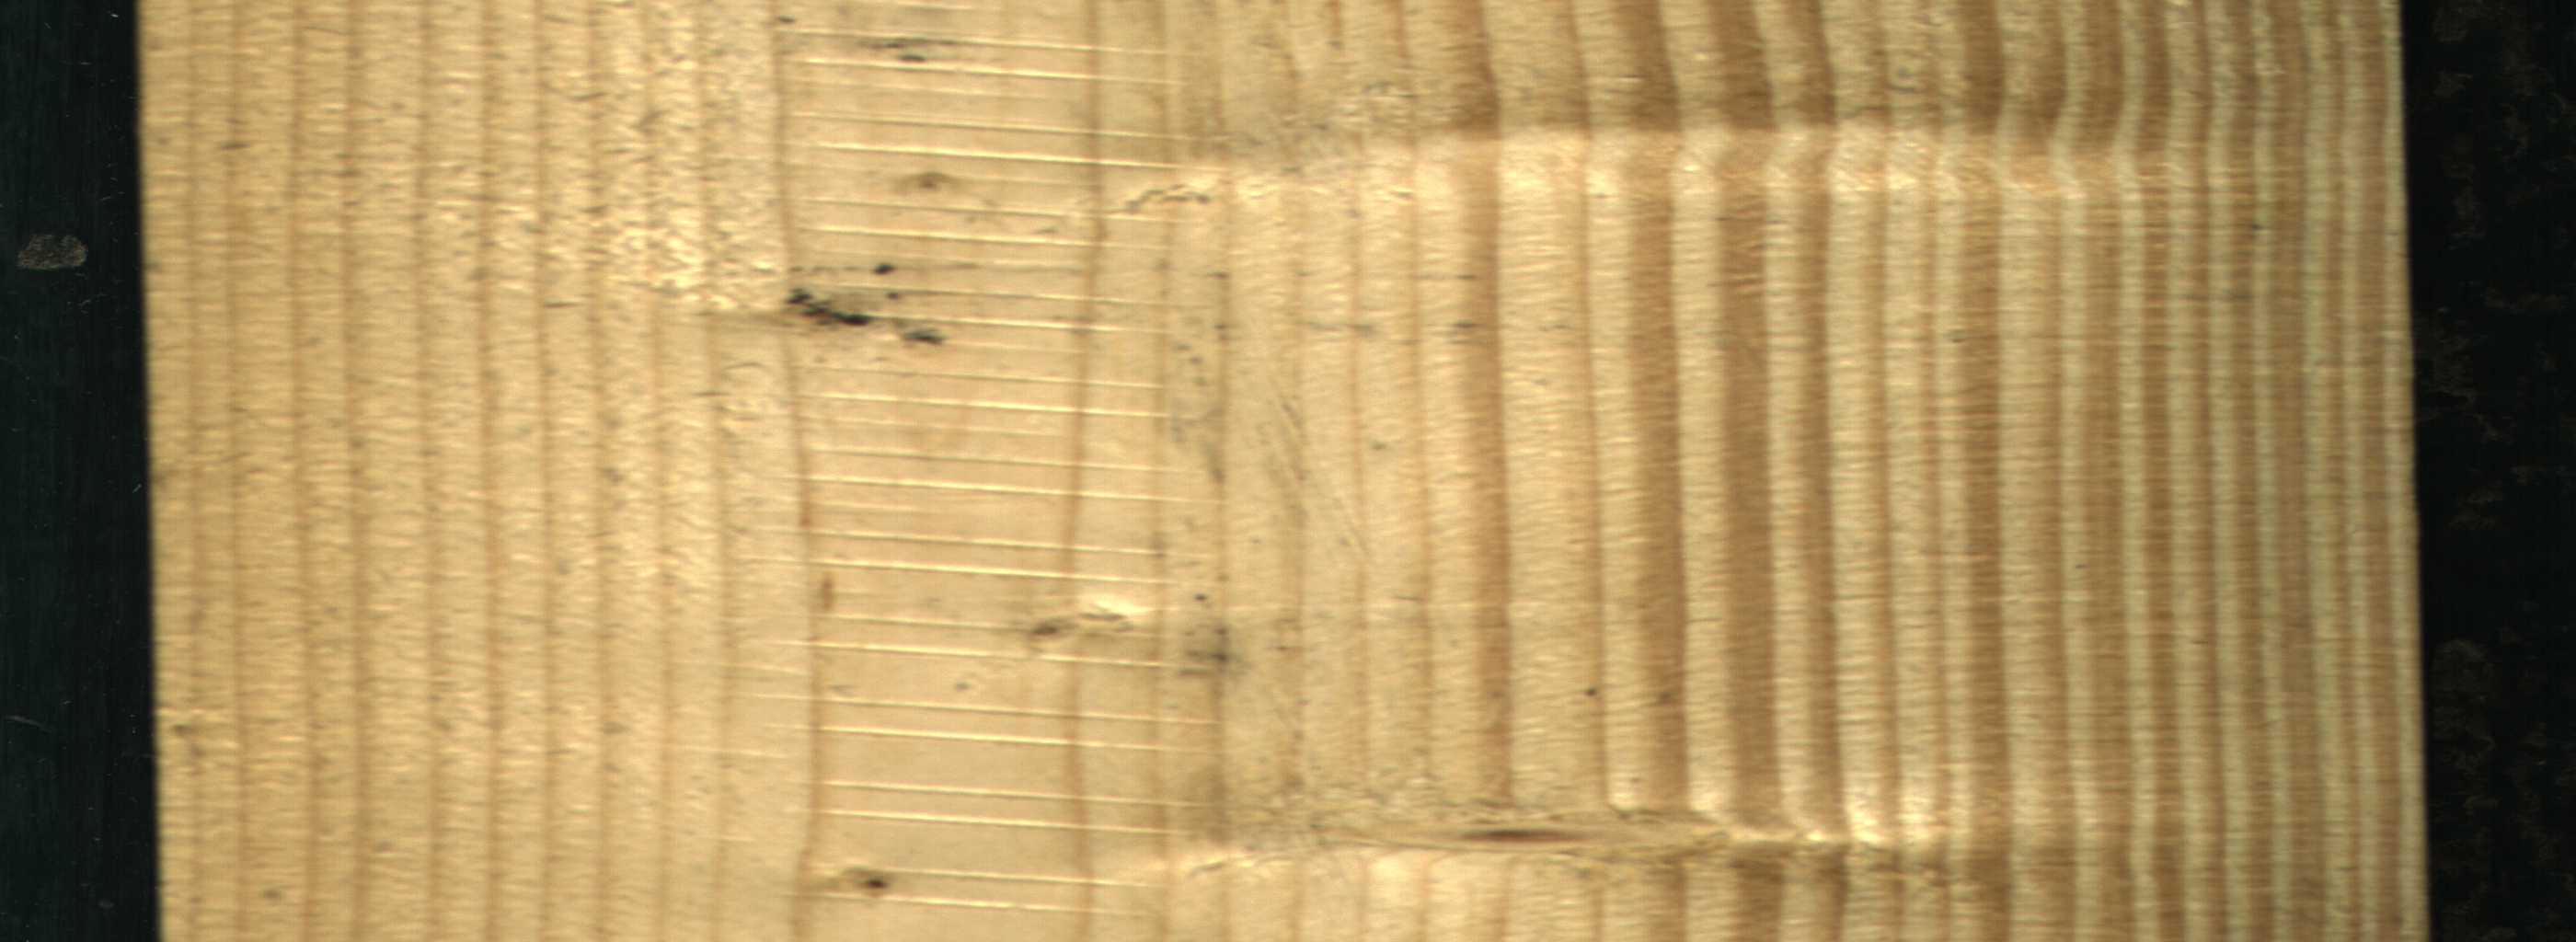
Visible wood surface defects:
Live_Knot
Live_Knot
Live_Knot